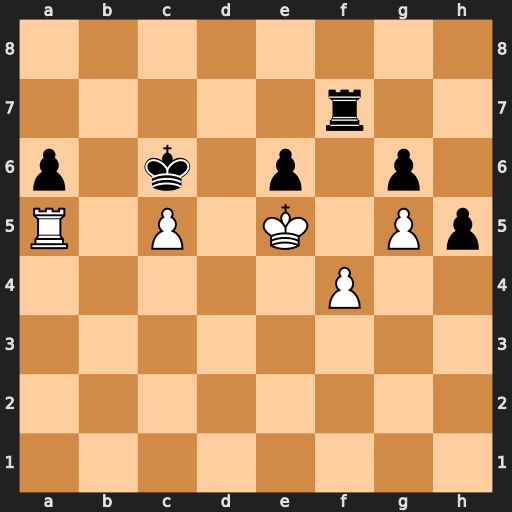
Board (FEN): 8/5r2/p1k1p1p1/R1P1K1Pp/5P2/8/8/8
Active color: w
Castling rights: -
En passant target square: -
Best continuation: Rxa6+ Kxc5 Rxe6